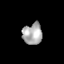
Tissue: skin
Cell type: Epithelial cells
Senescence score: 0.2731
Nuclear area (px): 404
Mean DAPI intensity: 175.431